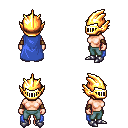
a pixel art fantasy rpg character, female body template, human, light skin, blue cape, teal pants, white blonde long mohawk hairstyle, gold helm, cloth bracers, metal boots, four views (front, back, left, right), 2x2 character sprite sheet, small pixel art, hard edges, no anti-aliasing